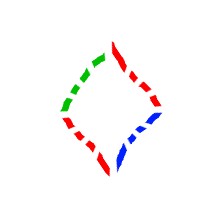
Shape: rhombus